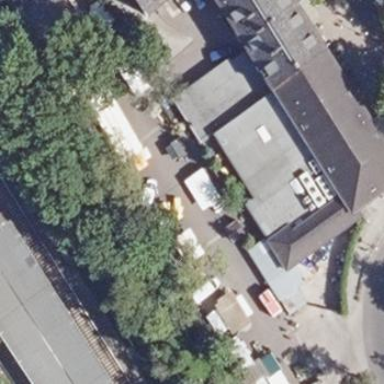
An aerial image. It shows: Marketplace.